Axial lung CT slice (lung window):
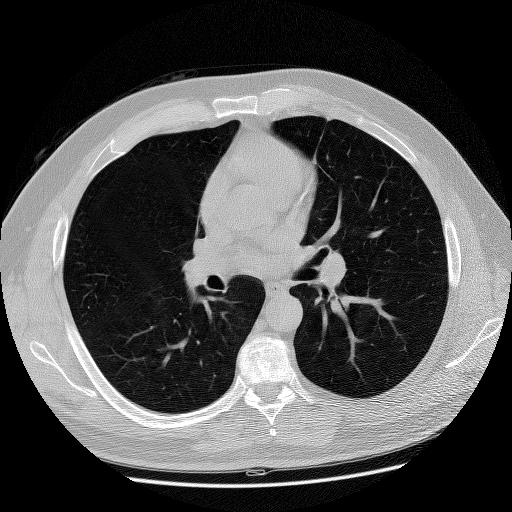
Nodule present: no